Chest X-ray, PA view. Patient: 82 years old, sex M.
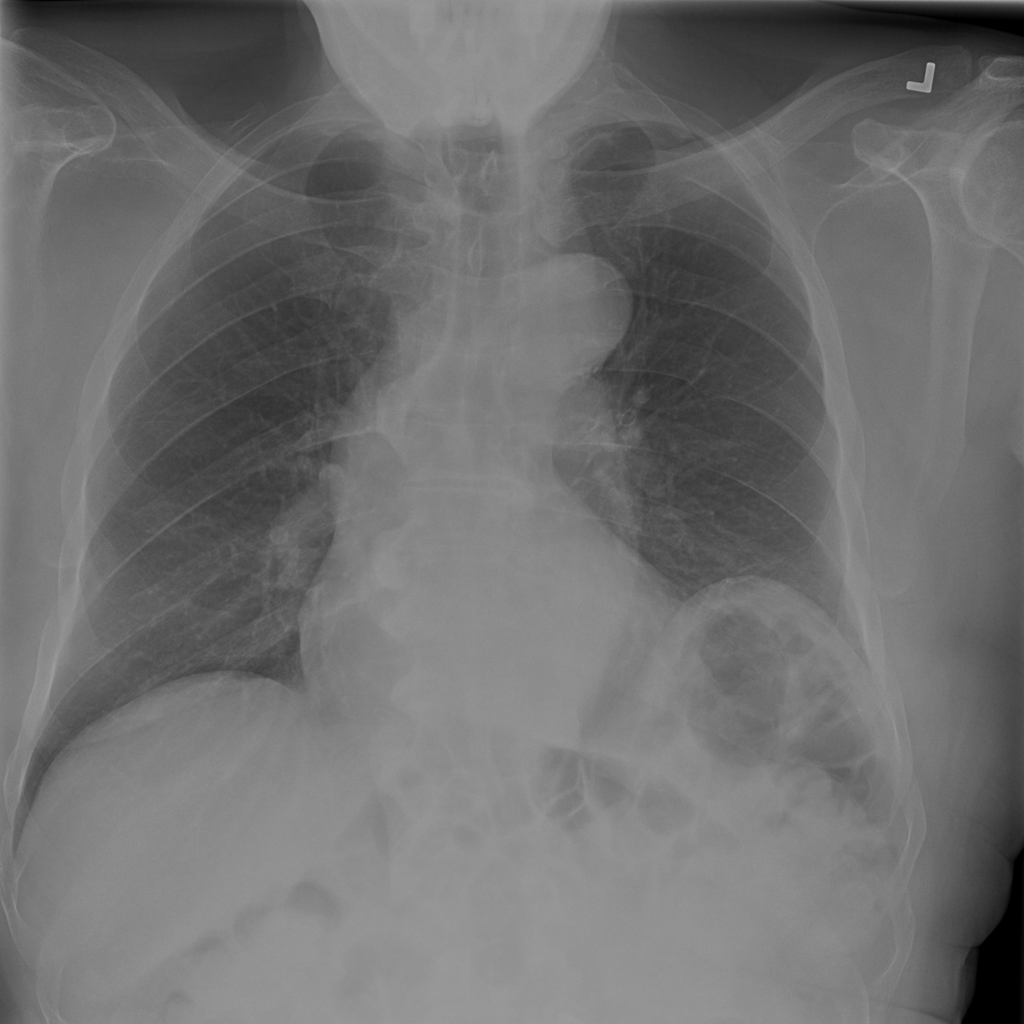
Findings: Infiltration